Brain MRI, t2w sequence, axial 2D slice.
Patient: age 24, sex F, weight 95 kg, height 1.95 m
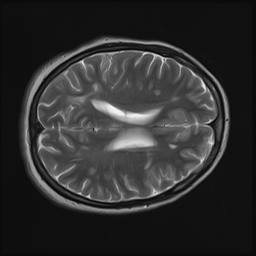